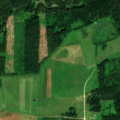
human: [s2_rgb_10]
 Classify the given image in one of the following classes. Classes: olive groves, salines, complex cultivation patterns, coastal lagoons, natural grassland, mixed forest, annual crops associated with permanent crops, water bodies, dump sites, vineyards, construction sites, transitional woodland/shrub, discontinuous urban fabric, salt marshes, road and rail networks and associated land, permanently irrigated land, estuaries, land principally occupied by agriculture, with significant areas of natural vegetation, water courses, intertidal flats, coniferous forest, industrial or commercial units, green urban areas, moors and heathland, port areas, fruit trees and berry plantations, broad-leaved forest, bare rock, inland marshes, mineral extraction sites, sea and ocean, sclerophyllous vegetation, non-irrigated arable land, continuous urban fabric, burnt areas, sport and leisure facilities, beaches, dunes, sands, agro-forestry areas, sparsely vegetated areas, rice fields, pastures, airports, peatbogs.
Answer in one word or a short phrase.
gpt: non-irrigated arable land, pastures, coniferous forest, mixed forest